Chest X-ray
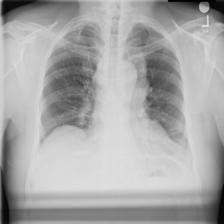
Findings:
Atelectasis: negative
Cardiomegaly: negative
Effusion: negative
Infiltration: negative
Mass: negative
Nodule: negative
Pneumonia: negative
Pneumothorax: negative
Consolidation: negative
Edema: negative
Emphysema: negative
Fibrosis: negative
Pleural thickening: negative
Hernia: negative